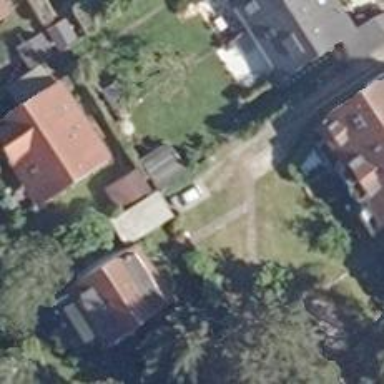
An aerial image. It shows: Driveway.